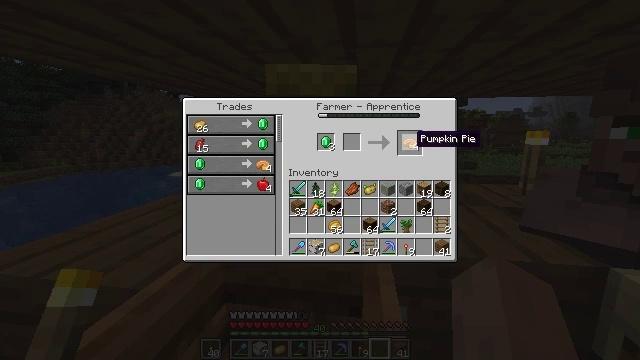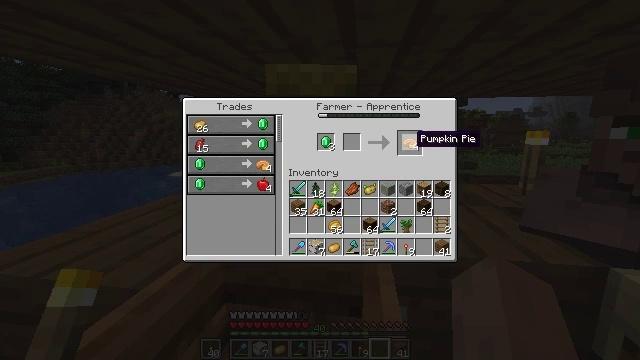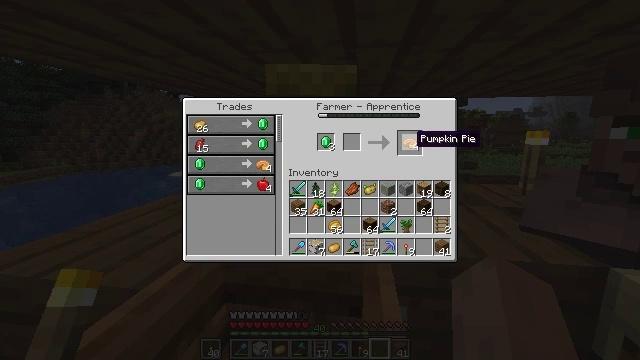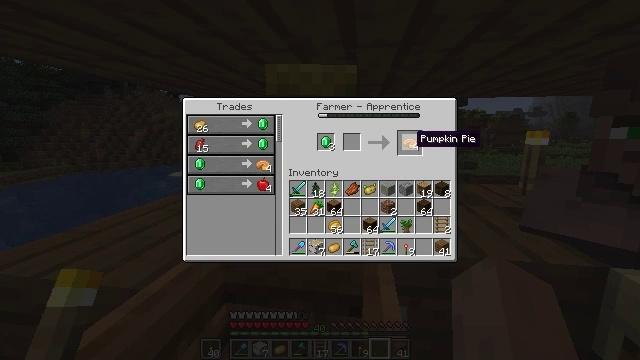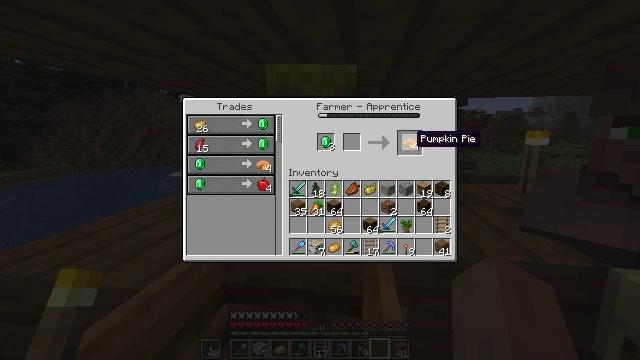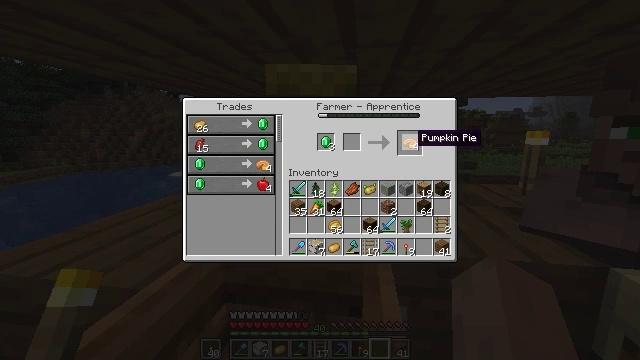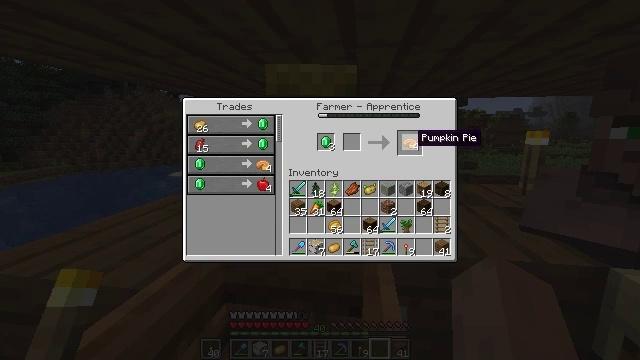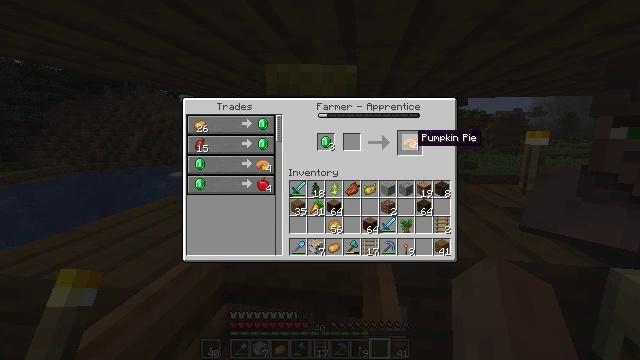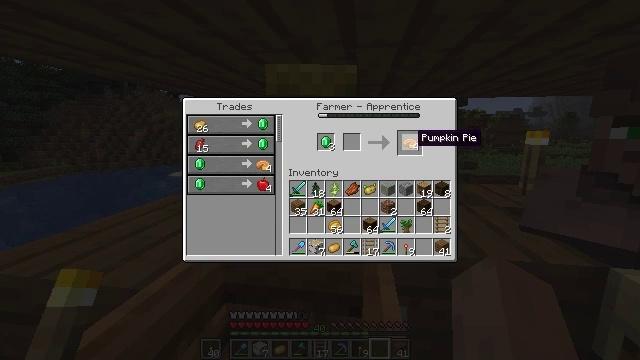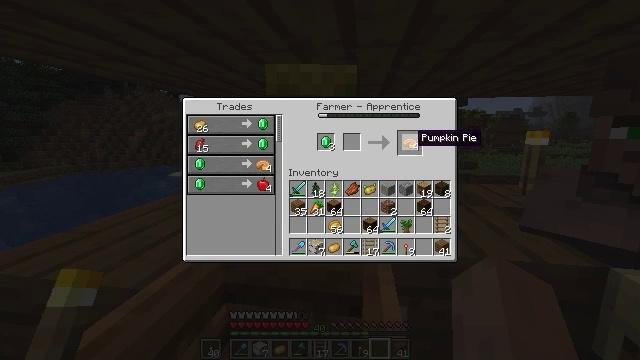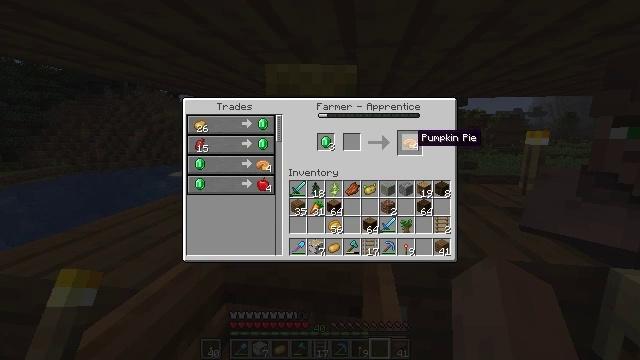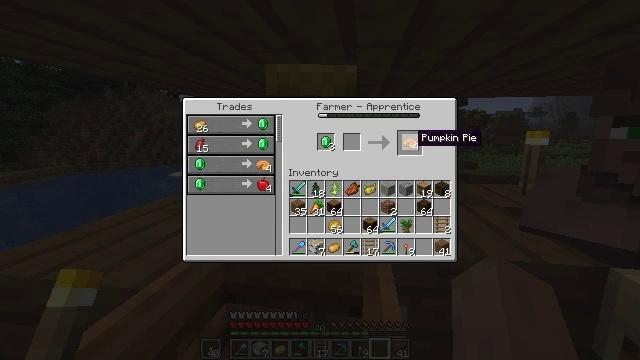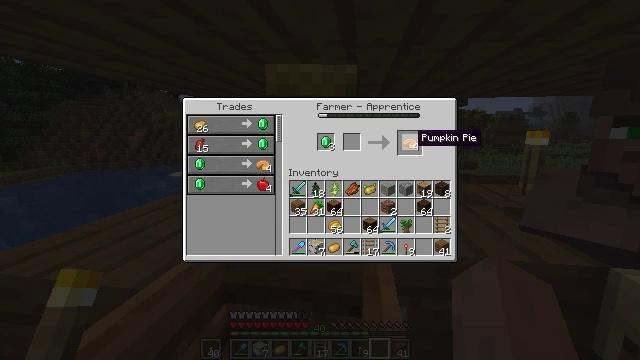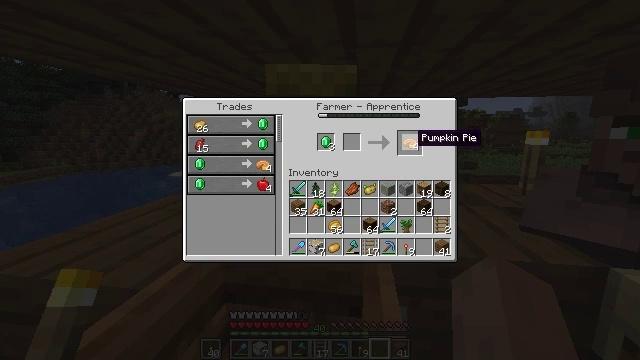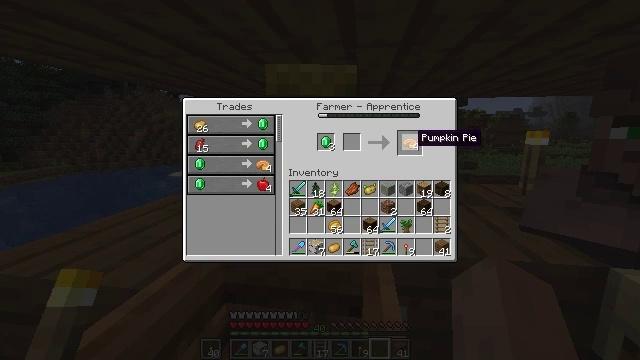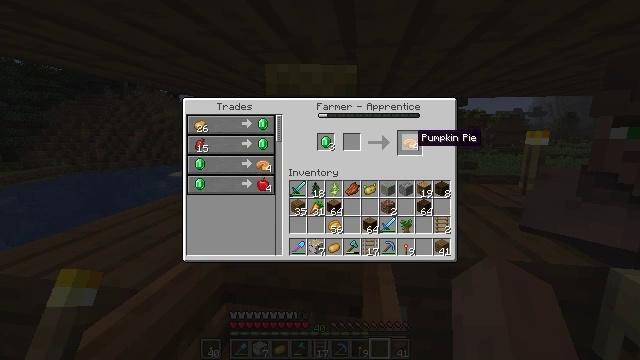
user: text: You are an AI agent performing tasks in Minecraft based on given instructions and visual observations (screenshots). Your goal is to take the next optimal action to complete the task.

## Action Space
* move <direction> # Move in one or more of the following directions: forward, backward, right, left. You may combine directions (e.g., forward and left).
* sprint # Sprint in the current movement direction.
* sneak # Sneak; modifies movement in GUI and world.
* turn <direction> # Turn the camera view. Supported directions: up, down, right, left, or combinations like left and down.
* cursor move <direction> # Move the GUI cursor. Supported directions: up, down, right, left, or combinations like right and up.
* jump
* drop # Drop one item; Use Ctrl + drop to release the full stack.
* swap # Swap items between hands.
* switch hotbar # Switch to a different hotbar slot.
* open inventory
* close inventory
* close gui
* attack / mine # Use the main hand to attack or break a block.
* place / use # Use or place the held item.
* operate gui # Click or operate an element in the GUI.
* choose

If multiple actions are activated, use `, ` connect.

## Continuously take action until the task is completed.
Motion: motion action
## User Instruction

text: Use pumpkin, sugar, and egg to craft a pumpkin pie.
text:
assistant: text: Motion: sneak
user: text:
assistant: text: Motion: sneak
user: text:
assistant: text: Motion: sneak
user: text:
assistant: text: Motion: sneak
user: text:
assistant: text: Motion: sneak
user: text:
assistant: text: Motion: sneak
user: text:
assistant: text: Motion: sneak
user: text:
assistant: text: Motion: sneak
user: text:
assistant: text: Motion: sneak
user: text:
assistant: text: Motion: sneak
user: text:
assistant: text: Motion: sneak
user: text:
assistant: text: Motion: sneak
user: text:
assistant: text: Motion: sneak
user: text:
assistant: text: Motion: sneak
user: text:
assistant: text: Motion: sneak
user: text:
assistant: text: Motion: sneak
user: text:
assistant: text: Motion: sneak
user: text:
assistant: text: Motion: sneak
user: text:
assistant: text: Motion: sneak
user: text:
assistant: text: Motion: sneak
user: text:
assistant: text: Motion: sneak
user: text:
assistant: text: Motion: sneak
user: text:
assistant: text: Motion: sneak
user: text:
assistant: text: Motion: sneak
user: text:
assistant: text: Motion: sneak
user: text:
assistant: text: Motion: sneak
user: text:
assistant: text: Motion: sneak
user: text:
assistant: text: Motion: sneak
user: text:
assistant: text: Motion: sneak
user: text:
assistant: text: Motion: sneak